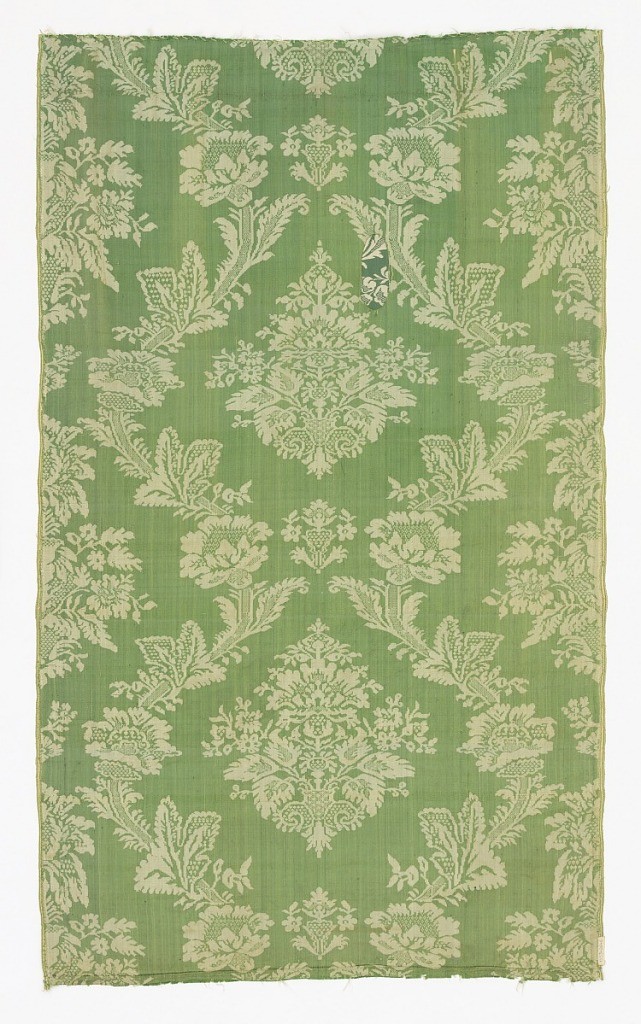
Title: Textile
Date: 17th–mid-18th century
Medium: silk Technique: damask with twill (?)
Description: Stylized symmetrical repeat of floral palmette in continuous ogival framework of flowers and leaves in white on a green twill ground. Two striped green and yellow selvages.